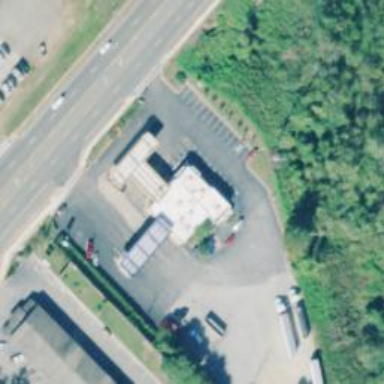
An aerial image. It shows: Convenience shop.